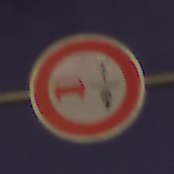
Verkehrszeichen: VerbotUeberholenEinspurigeFahrzeuge
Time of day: Night
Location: Outdoor (Urban)
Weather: PartlyCloudy
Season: NotSpecified
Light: Natural